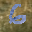
Label: 6